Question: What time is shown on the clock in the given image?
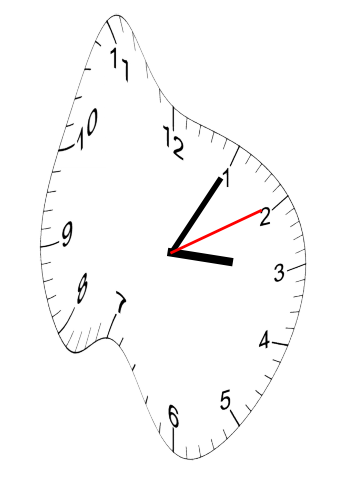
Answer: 03:05:10